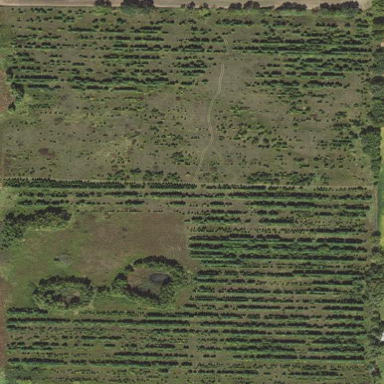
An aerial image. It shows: Plant nursery with trees.